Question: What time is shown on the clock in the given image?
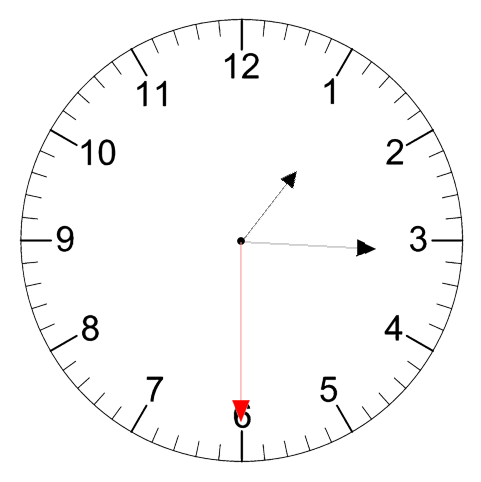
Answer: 01:15:30